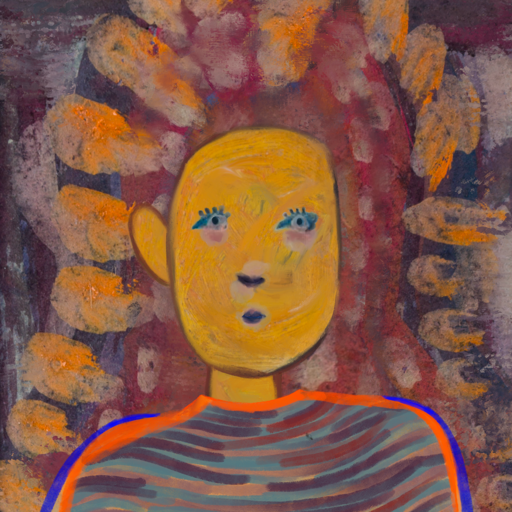
Background: Doll, Head And Neck Front: After_Raid, Face Front: Hill_Girl, Bust: Experience, Hair Front: Blank, Head Accessory: Blank, Second Necklace: Blank, Necklace: Blank, Baby: Blank